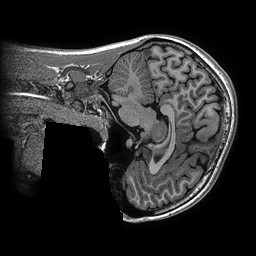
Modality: T1w
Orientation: sagittal
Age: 22
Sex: female
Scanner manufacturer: ge
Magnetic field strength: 3 T
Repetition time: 0.006952 s
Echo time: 0.00292 s